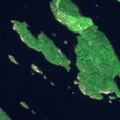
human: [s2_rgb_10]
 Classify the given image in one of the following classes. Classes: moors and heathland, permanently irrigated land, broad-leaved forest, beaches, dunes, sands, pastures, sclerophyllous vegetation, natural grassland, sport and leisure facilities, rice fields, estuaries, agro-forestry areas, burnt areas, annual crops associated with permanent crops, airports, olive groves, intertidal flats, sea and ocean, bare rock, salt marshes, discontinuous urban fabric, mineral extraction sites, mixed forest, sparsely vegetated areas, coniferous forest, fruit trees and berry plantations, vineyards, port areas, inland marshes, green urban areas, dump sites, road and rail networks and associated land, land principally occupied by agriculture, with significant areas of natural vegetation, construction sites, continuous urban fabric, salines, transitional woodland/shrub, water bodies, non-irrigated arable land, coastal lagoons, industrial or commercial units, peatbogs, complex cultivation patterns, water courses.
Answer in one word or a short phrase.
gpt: broad-leaved forest, mixed forest, water bodies